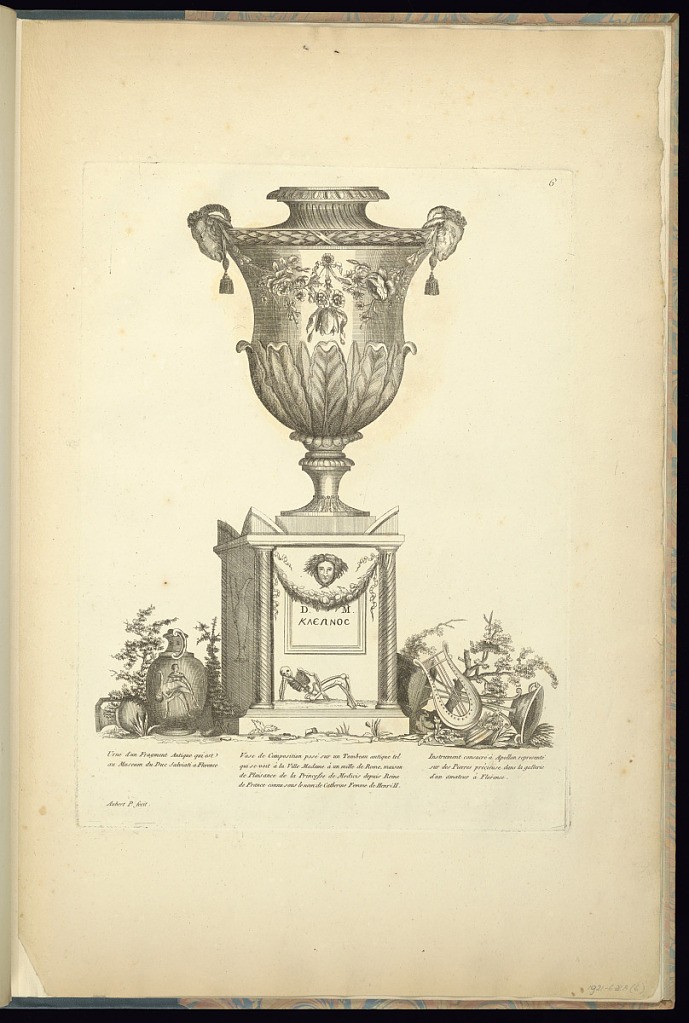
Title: Vase After the Antique
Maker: Aubert Henri Joseph A. Parent, French, 1753–1835
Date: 1789-1792
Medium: Etching and engraving on paper
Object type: Print
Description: Vase with goat head handles. The vase is decorated with egg-and-dart, bound laurel leaf, and acanthus leaf ornamentation, and a garland of flowers. The vase is elevated on a plinth, which features a mascaron, a garland, an inscription (D. M. / [Greek letters]), and a reclining skeleton. To the left of the pedestal is a vase with a scene of a caped man absconding with a woman; to the right of the pedestal is a lyre and an overturned tripod. The objects are set within foliage. Although the printed descriptions provide locations for Parent's study of antiquities, the compositional arrangement is imagined. The plate is signed and numbered.